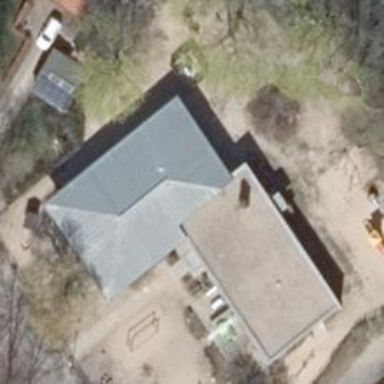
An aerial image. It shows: Kindergarten.